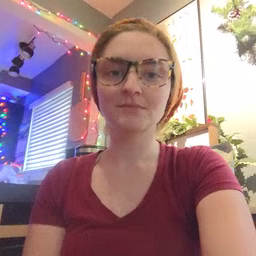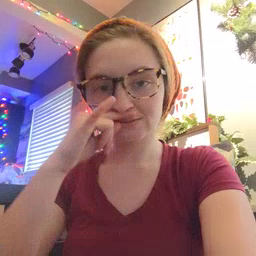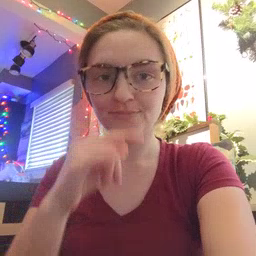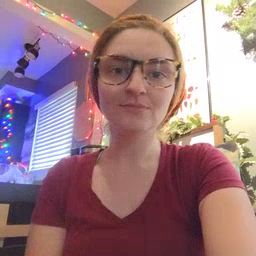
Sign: child